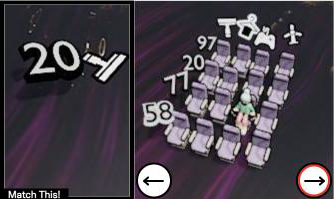
Task: seats
Answer: no